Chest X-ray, AP view. Patient: 42 years old, sex M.
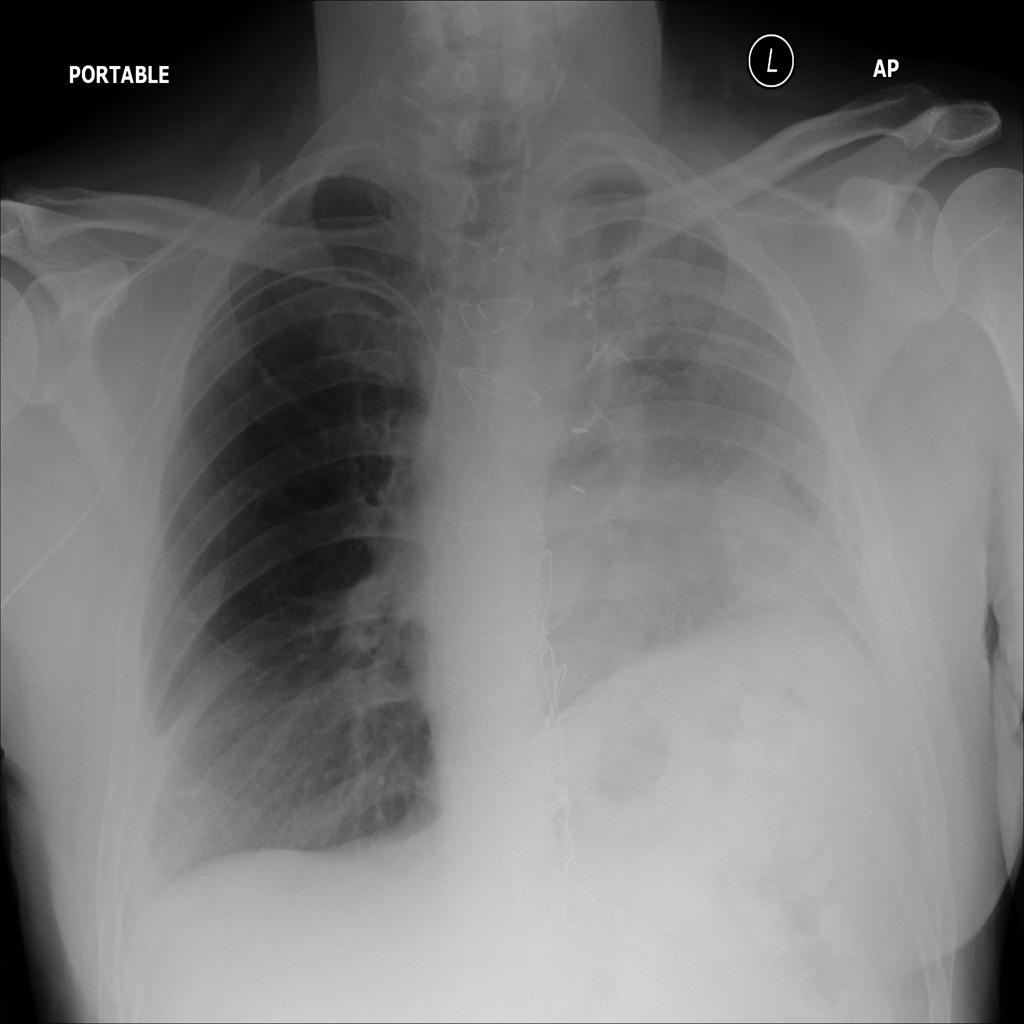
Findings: No Finding